Question: I got this error when code my Android app:

I do nothing to this strings.xml file.
Can anyone fix this error?
I do refresh and clean but nothing change.
Thanks.
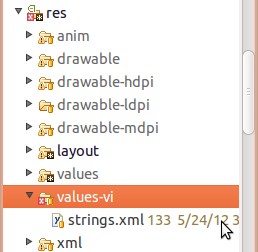
Answer: As per your <URL> Here i post my answer. For this problem. Try below steps -
- First just remove the project from your workspace.- And, after just import that project again into your work-space.
Sometimes, it happened for me. I tried to do this way. It works.
Hope this helps you.